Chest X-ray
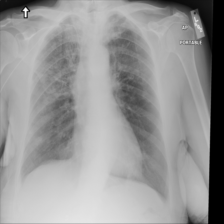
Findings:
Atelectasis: negative
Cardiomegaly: negative
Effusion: negative
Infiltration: negative
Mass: negative
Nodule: positive
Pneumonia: negative
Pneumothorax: negative
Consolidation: negative
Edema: negative
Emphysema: negative
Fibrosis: negative
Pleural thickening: negative
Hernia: negative